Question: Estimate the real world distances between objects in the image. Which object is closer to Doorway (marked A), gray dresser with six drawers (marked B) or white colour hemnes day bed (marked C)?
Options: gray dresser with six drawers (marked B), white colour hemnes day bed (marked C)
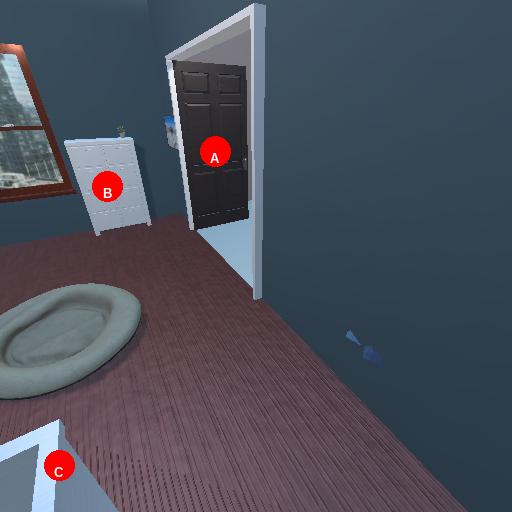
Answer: gray dresser with six drawers (marked B)